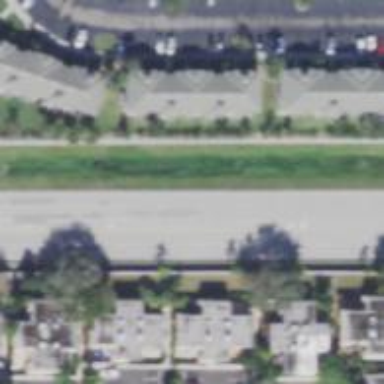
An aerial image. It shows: Tertiary road with separate sidewalk.